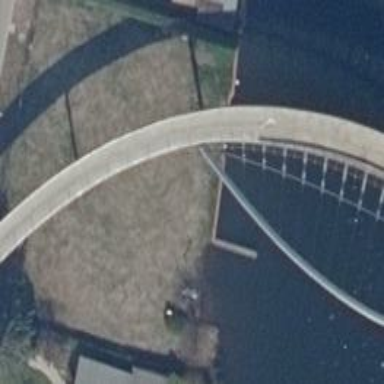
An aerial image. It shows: Man-made pier.